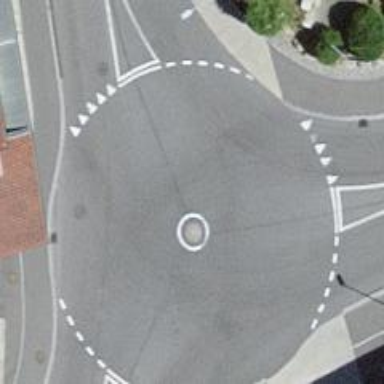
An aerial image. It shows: Mini roundabout on the road.